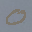
Label: 0